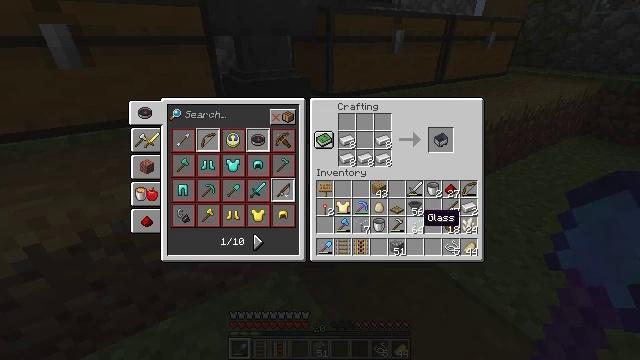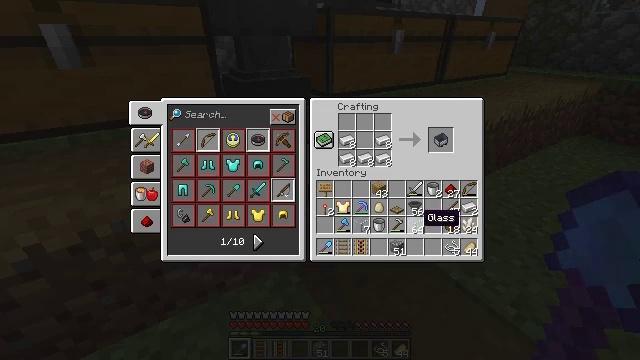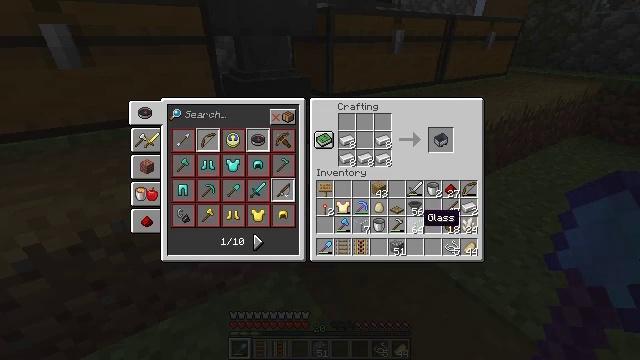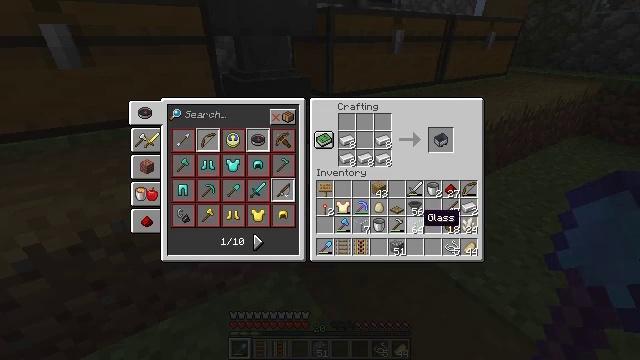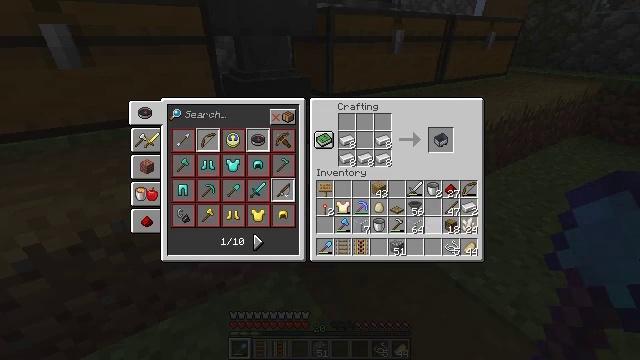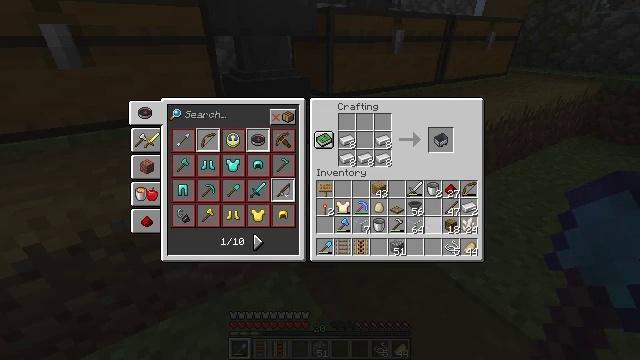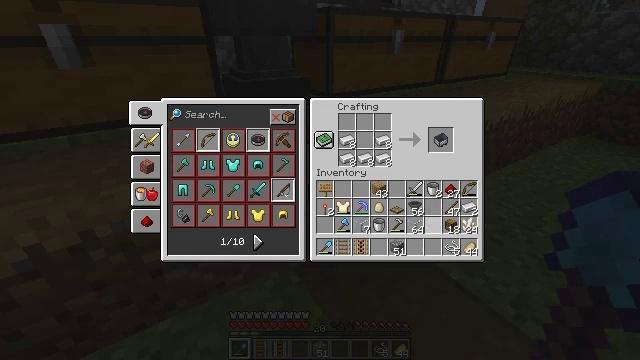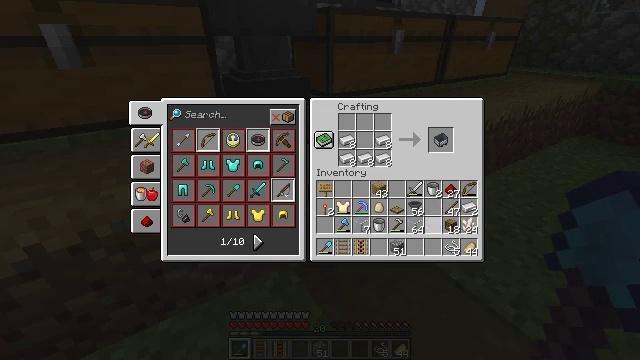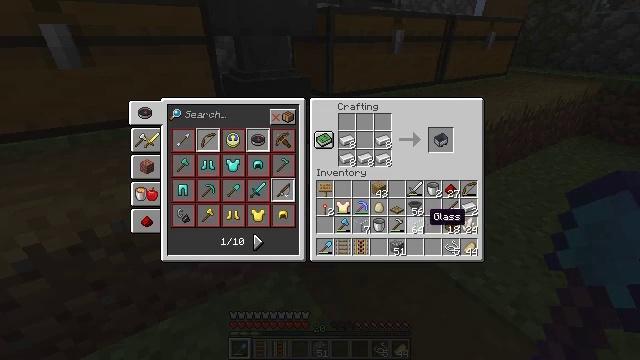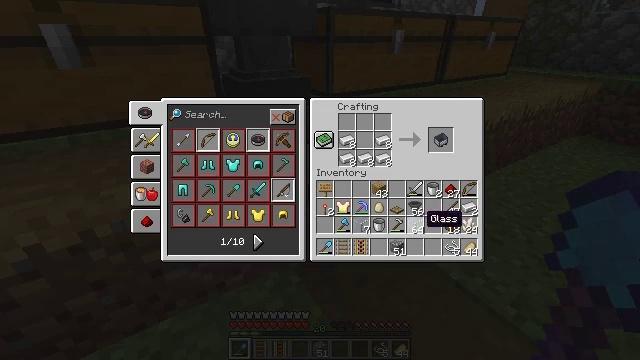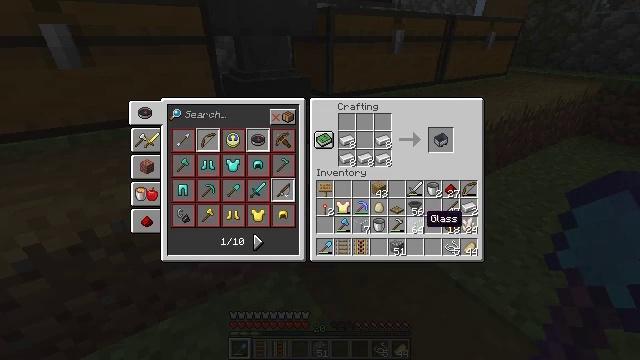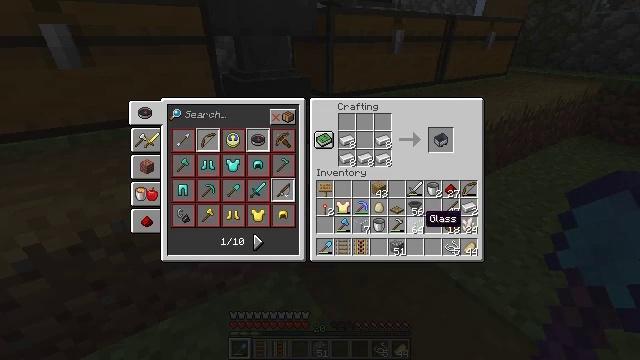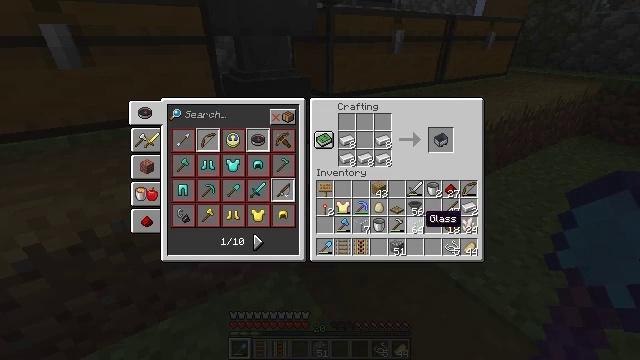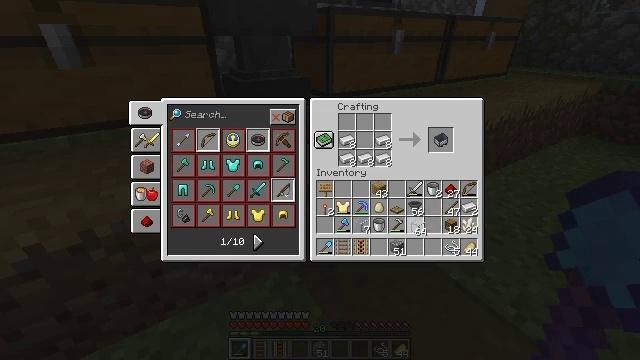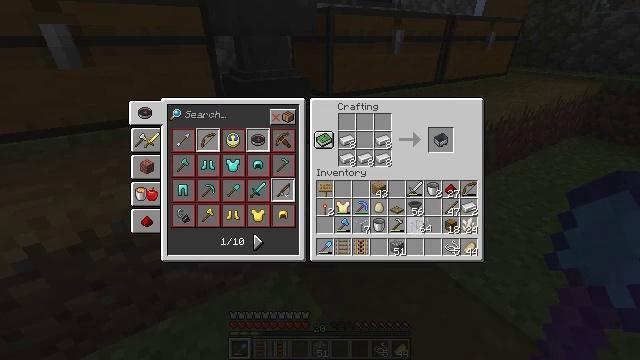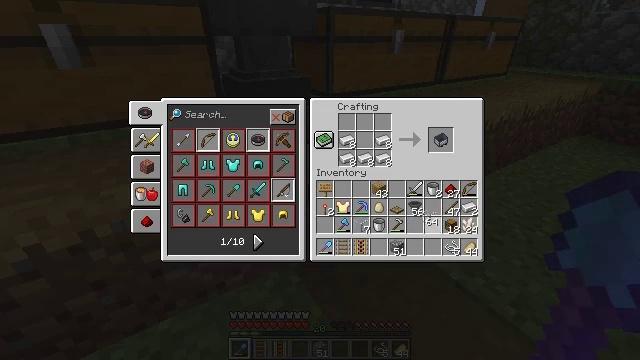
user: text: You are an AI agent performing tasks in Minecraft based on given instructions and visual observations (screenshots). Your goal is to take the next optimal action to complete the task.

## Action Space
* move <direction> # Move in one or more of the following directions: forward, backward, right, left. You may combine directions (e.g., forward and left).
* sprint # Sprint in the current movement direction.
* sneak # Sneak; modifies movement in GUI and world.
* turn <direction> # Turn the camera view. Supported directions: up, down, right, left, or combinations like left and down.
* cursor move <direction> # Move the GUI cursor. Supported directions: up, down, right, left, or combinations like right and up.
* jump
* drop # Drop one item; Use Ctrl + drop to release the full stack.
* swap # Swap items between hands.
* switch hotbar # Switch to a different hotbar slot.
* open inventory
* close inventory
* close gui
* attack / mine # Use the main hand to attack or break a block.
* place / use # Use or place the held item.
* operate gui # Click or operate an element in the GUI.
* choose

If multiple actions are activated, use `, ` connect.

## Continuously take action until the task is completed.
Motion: motion action
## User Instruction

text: Put iron ingots in the crafting grid to craft a minecart.
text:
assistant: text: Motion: no_op
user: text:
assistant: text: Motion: no_op
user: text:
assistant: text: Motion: no_op
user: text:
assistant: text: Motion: cursor move right
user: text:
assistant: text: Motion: no_op
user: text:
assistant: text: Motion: no_op
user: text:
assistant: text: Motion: no_op
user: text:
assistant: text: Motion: no_op
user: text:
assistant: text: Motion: no_op
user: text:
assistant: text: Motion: no_op
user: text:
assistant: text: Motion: no_op
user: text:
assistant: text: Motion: no_op
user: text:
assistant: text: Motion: operate gui
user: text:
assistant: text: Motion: operate gui
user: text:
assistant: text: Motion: operate gui
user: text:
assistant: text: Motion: no_op
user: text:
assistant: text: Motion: no_op
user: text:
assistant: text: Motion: no_op
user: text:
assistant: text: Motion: no_op
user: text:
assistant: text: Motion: no_op
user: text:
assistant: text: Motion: operate gui
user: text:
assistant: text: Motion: operate gui
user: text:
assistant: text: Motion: operate gui
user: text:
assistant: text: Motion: operate gui
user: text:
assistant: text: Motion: no_op
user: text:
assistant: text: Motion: no_op
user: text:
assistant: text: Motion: cursor move left
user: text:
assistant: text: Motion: no_op
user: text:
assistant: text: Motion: no_op
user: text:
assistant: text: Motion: no_op